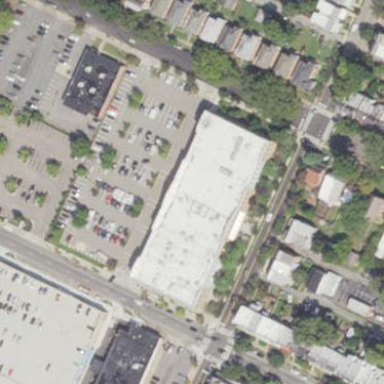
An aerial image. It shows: Retail building.